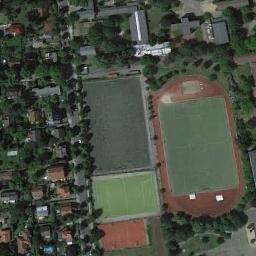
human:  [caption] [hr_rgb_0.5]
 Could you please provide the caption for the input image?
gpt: The ground track field is surrounded by some trees and some other sports areas are next to the ground track field .

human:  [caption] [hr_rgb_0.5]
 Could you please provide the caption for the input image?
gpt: There are green Spaces around the track and field .

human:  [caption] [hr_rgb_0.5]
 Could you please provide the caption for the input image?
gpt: The track and field is built on the lawn, A road away from the residential area, And there is a lot of vegetation around it .

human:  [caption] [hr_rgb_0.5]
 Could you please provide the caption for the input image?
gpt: There are numerous buildings near the ground track field .

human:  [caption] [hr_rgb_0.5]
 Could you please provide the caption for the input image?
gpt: There are some trees around the ground track field with a red track .